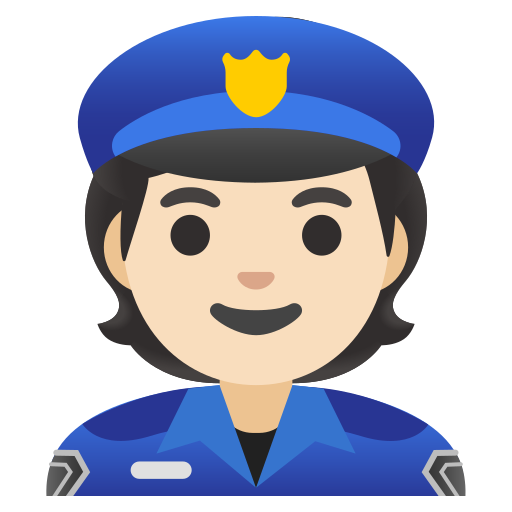
Emoji: 👮🏻